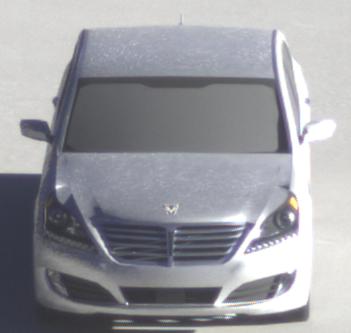
Make: Hyundai
Model: Equus
Detailed model: Gen. 2 VI
Model produced from: 2009
Model produced until: 2016
Doors: 4
Color: white
Road condition: dry road
Daytime: sunrise or sunset
Contrast: high contrast